Question: Why in this code the text box that is created when I press 'push' is not exactly the same as the one already displayed?
'''
<html>
<body id="bd">
<input type="text" style="width: 30px; padding: 2px; border: 1px solid black"/>
<input type="submit" value="Push" onclick="test()"/>
<script type="text/javascript">
function test() {
var txt = document.createElement('input');
txt.type = 'text';
txt.style = "width: 30px; padding: 2px; border: 1px solid black";
document.getElementById('bd').appendChild(txt);
}
</script>
</body>
</html>
'''
What I see in the fiddle of @Bergi:

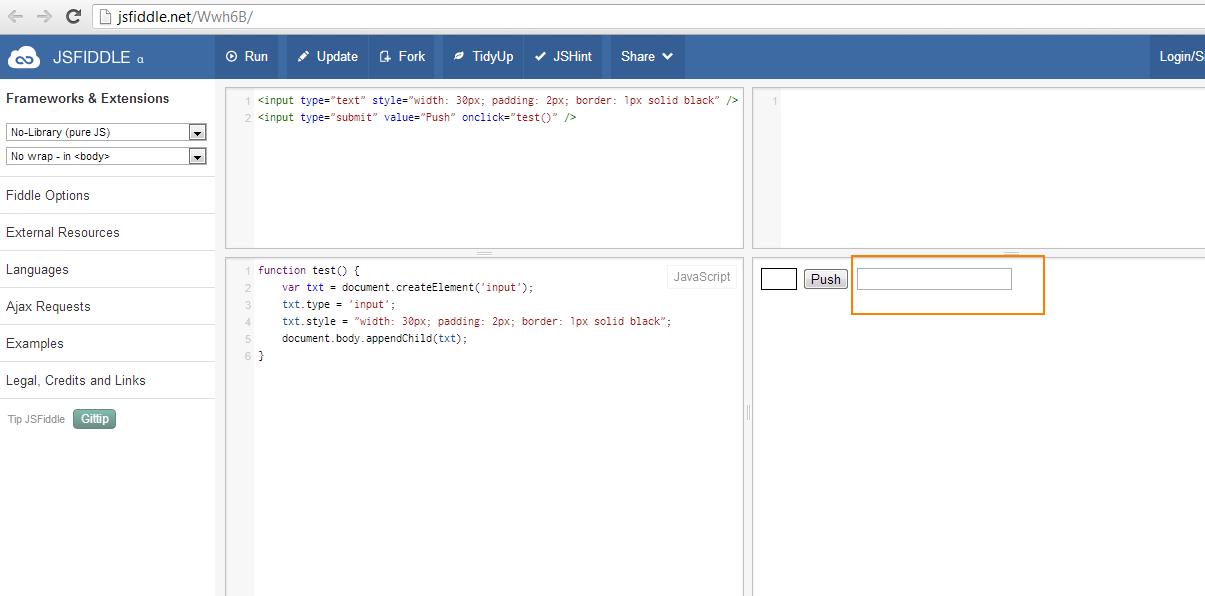
Answer: The 'style' property isn't a string. It is an object where each CSS property is represented as a DOM property.
It also has <URL> which includes all the rules.
'''
txt.style.cssText = "width: 30px; padding: 2px; border: 1px solid black";
'''